Here is the envelope spectrum of one vibration snapshot from a rolling-element bearing, with each characteristic fault-frequency family marked on the frequency axis. Diagnose the bearing from this image, choosing from: normal, inner_race, outer_race, ball.
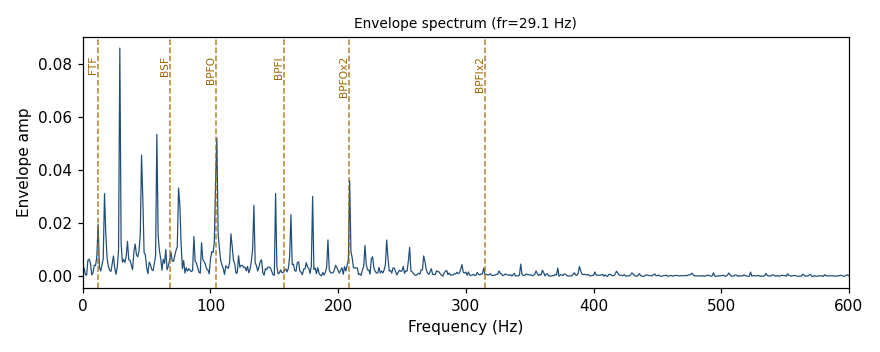
Answer: outer_race